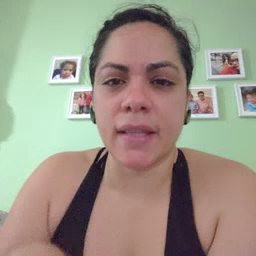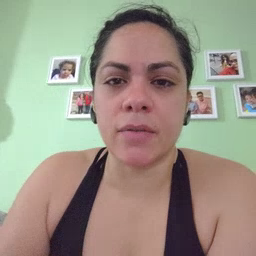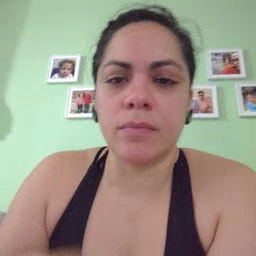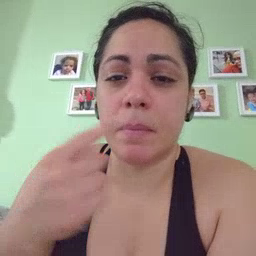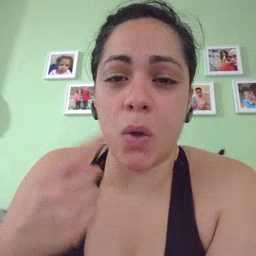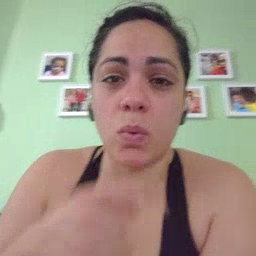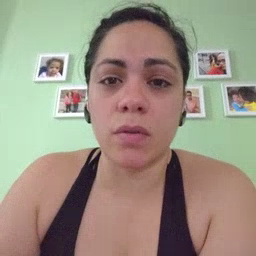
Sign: mouth